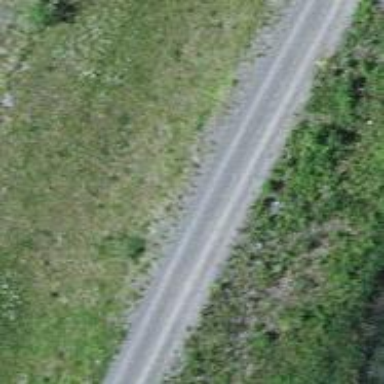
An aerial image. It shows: Track with fine gravel surface graded as grade 2.